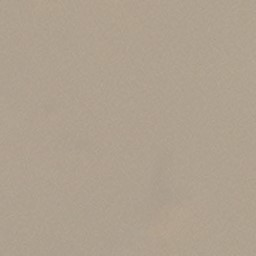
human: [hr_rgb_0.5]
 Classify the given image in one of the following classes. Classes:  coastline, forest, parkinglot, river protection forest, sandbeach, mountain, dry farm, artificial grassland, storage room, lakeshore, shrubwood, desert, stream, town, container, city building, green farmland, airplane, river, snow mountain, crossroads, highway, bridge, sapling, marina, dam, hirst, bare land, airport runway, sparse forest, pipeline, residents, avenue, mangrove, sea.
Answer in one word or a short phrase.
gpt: desert